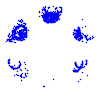
Particle: pion